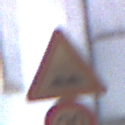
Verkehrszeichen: UnebeneFahrbahn
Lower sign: Geschwindigkeit20
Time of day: Night
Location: Outdoor (Urban)
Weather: Overcast
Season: Winter
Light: Artificial